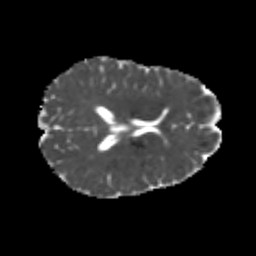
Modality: MD
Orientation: axial
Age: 21
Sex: female
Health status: healthy
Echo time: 0.074 s